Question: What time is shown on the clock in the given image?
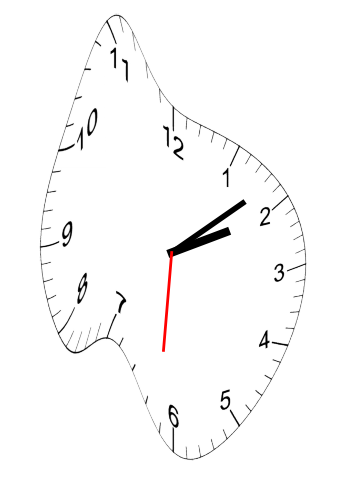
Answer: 02:08:31